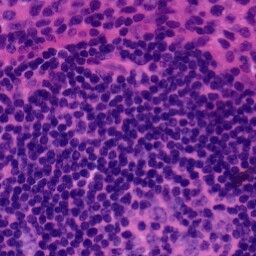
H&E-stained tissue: Tonsil